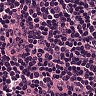
Metastatic tissue present: no